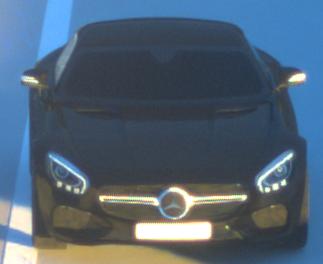
Make: Mercedes-Benz
Model: AMG GT Coupé
Detailed model: AMG GT (190) Coupé
Model produced from: 2014/10
Model produced until: 2017/01
Doors: 2
Color: black
Road condition: dry road
Daytime: sunrise or sunset
Contrast: medium contrast